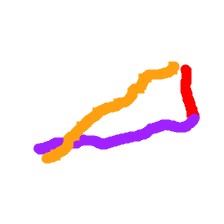
Shape: triangle